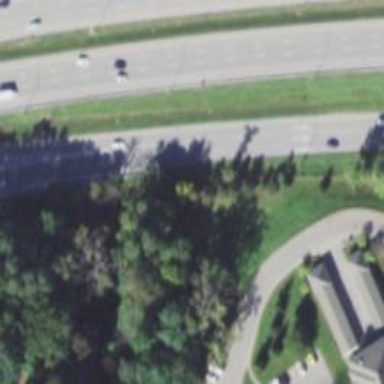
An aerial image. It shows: Primary highway with frontage road.